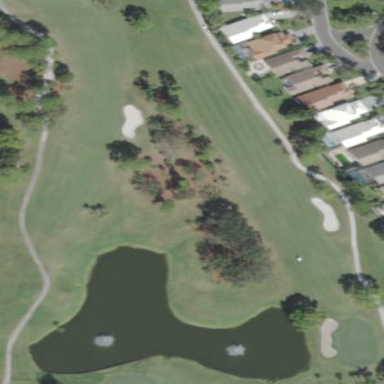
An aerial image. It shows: Golf course surrounded by greenery.